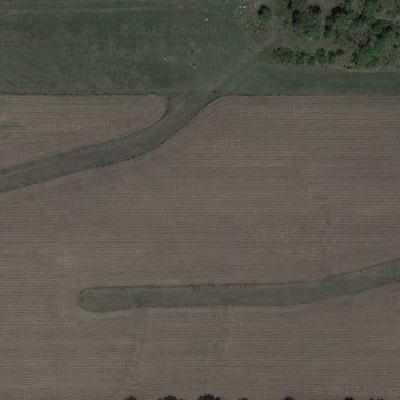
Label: bField